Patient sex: F
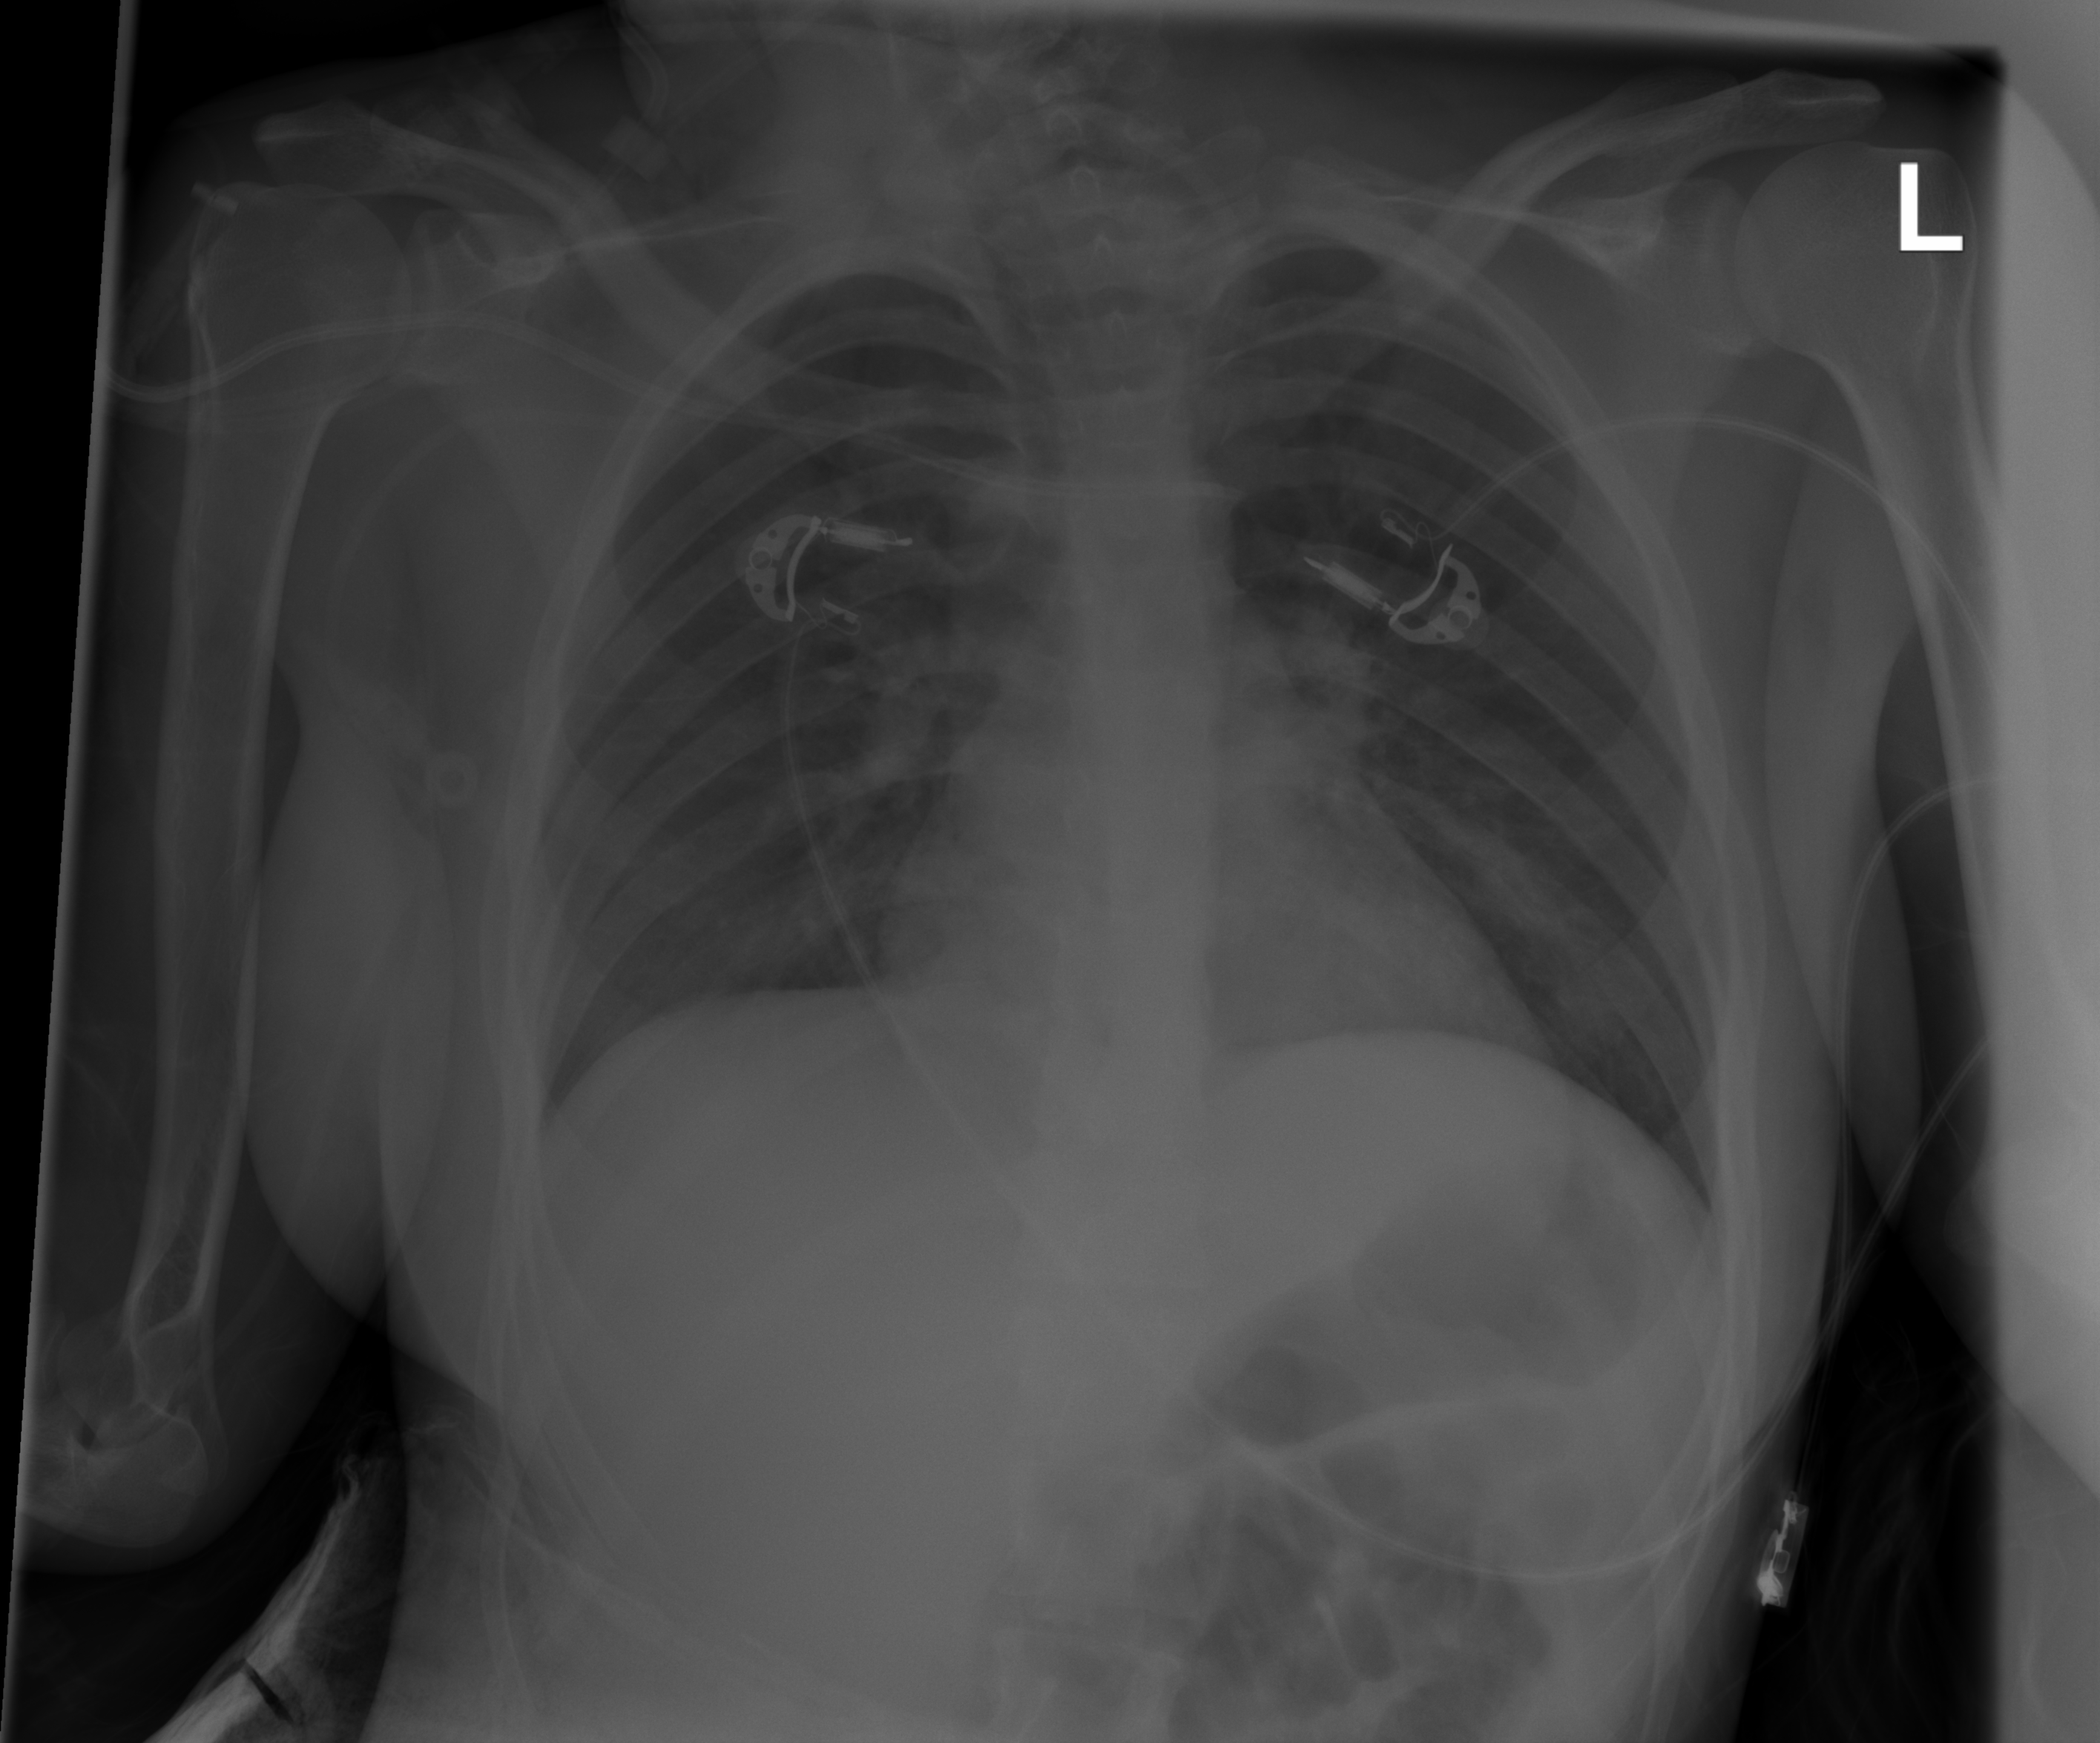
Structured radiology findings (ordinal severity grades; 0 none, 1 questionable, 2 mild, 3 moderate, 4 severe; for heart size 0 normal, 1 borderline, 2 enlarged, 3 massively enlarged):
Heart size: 0
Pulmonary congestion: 0
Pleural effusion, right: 0
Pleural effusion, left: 0
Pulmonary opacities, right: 2
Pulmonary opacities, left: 2
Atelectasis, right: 2
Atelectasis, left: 2